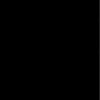
Label: dusty